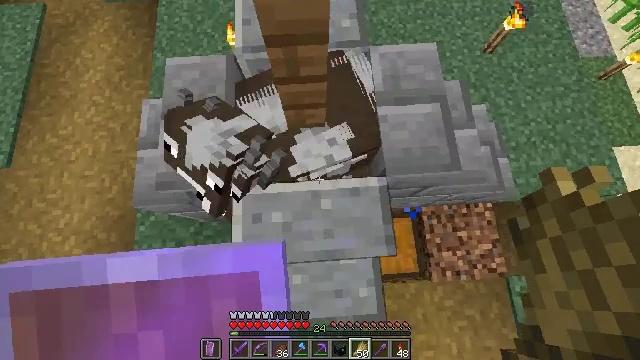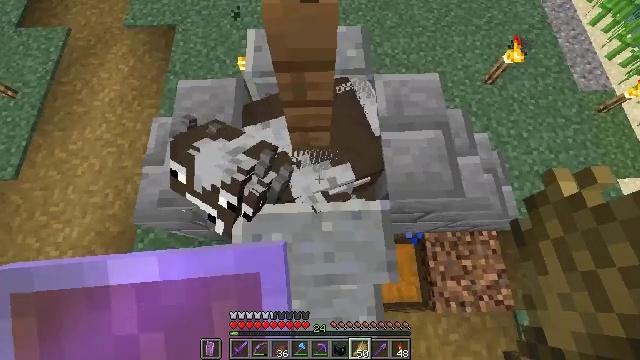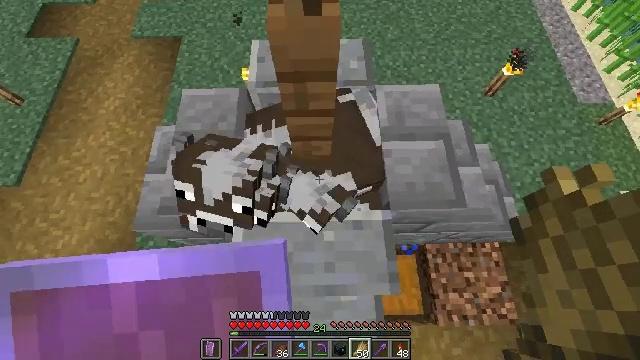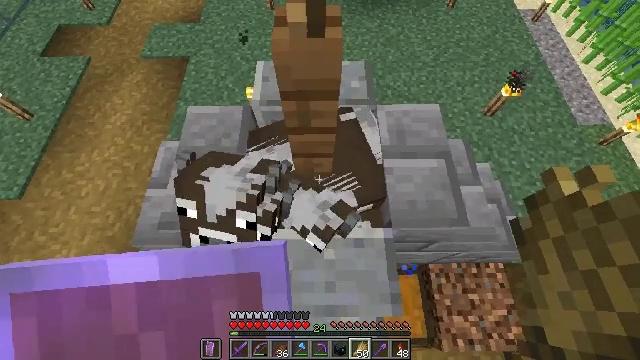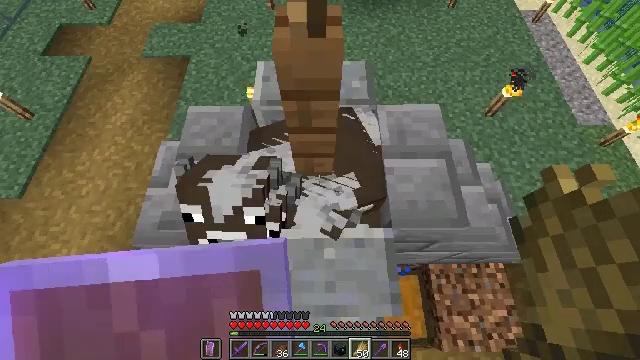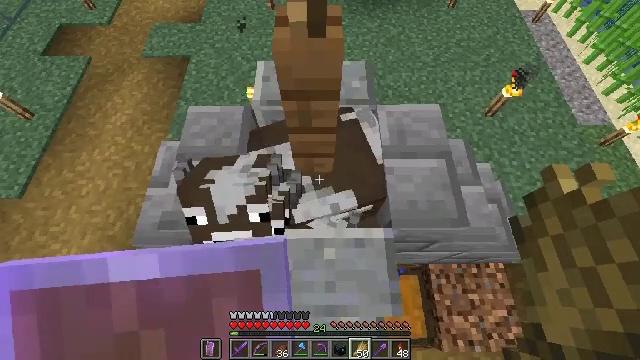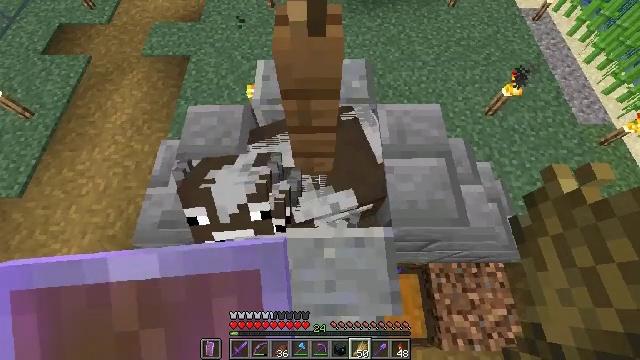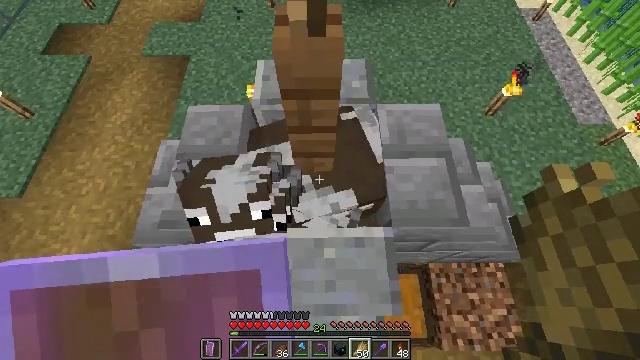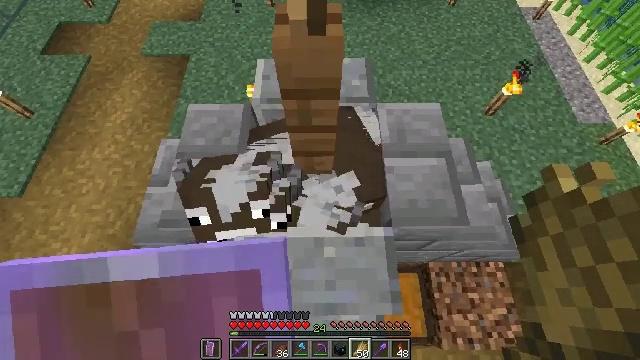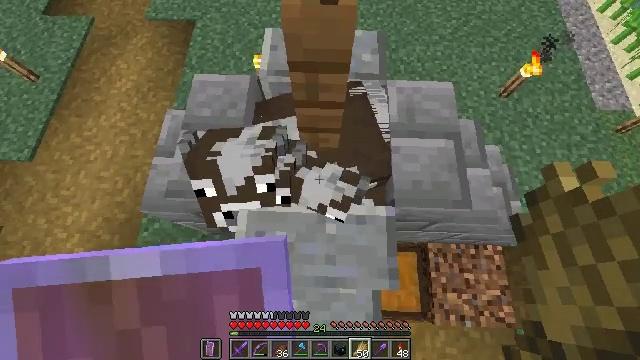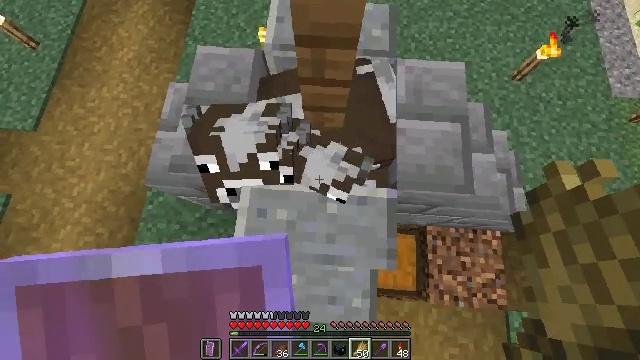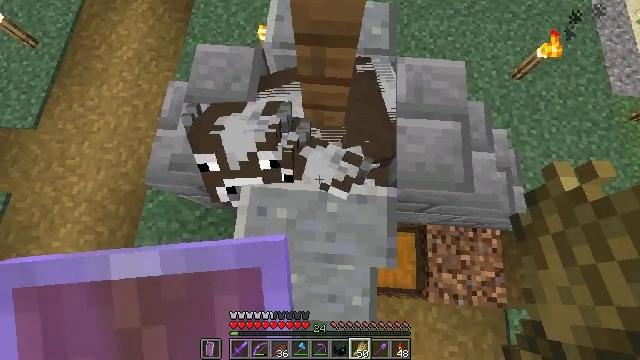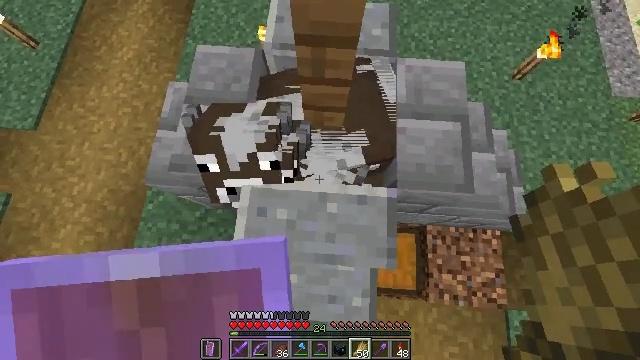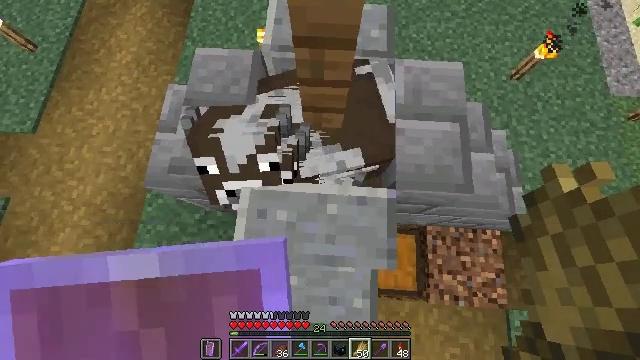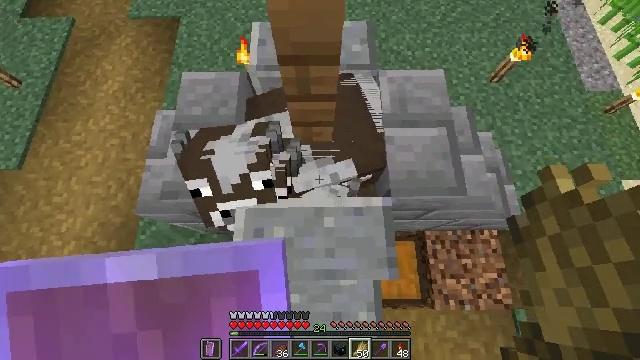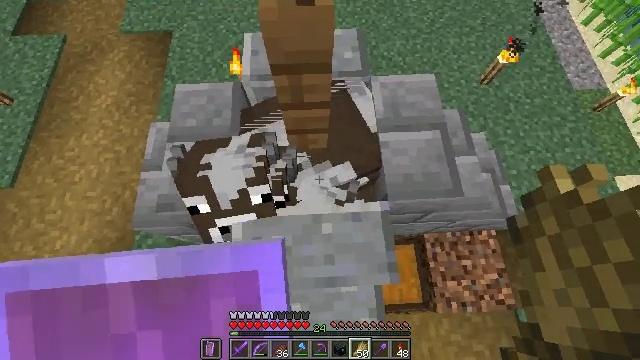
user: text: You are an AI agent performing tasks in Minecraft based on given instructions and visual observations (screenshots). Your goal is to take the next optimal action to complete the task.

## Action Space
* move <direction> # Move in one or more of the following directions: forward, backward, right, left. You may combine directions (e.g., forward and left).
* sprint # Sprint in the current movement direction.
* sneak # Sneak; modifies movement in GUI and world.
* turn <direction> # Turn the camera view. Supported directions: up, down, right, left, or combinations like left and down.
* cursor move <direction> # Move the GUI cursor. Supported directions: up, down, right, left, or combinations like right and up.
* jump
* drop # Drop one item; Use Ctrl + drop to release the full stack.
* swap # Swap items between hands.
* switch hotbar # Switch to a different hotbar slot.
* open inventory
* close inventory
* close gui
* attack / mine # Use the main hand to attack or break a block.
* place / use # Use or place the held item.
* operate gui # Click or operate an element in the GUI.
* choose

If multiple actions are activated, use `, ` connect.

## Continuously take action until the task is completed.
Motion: motion action
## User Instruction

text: Kill the sheep.
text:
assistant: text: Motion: turn left and up
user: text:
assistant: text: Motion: turn up
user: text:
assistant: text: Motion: turn up, use / place
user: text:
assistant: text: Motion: use / place
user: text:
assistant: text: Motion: use / place
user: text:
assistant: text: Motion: use / place
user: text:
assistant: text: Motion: use / place
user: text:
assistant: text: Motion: use / place
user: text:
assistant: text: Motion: turn left and down, use / place
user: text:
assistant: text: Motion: turn left and down, use / place
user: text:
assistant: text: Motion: use / place
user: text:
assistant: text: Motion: use / place
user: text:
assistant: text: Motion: use / place
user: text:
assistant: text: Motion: turn right and up, use / place
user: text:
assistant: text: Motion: turn right and up, use / place
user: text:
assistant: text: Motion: use / place
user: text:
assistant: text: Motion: turn right, use / place
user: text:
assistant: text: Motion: turn right and down, use / place
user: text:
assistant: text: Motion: use / place
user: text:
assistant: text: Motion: use / place
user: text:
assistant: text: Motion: turn right, use / place
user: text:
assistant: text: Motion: turn right and up, use / place
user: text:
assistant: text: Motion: turn right, use / place
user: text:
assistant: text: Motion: use / place
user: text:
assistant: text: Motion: use / place
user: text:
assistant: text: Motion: use / place
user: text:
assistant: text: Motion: use / place
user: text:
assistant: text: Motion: turn left and up, use / place
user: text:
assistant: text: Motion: turn left and up, use / place
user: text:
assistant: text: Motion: turn left, use / place